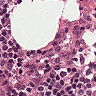
Metastatic tissue present: no